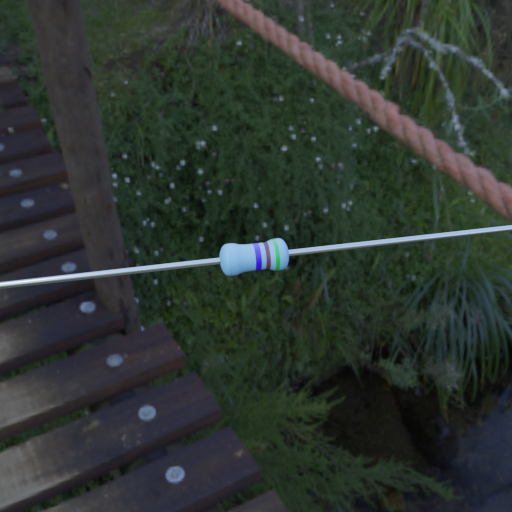
Resistor colour bands (in order): blue, brown, green